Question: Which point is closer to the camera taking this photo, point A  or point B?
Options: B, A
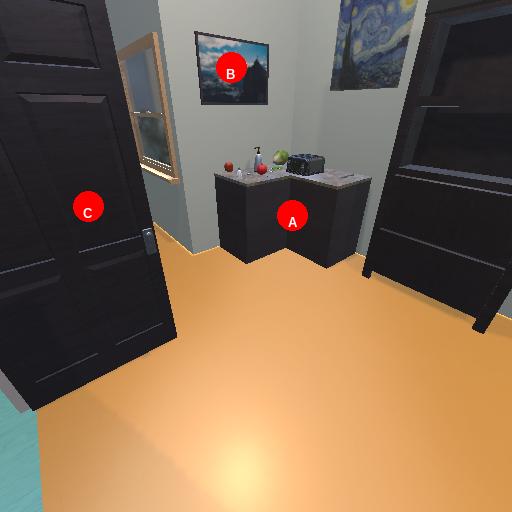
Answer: B